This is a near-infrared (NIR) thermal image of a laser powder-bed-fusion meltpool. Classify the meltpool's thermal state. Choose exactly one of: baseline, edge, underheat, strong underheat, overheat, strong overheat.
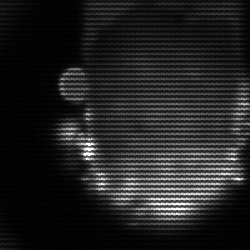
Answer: baseline